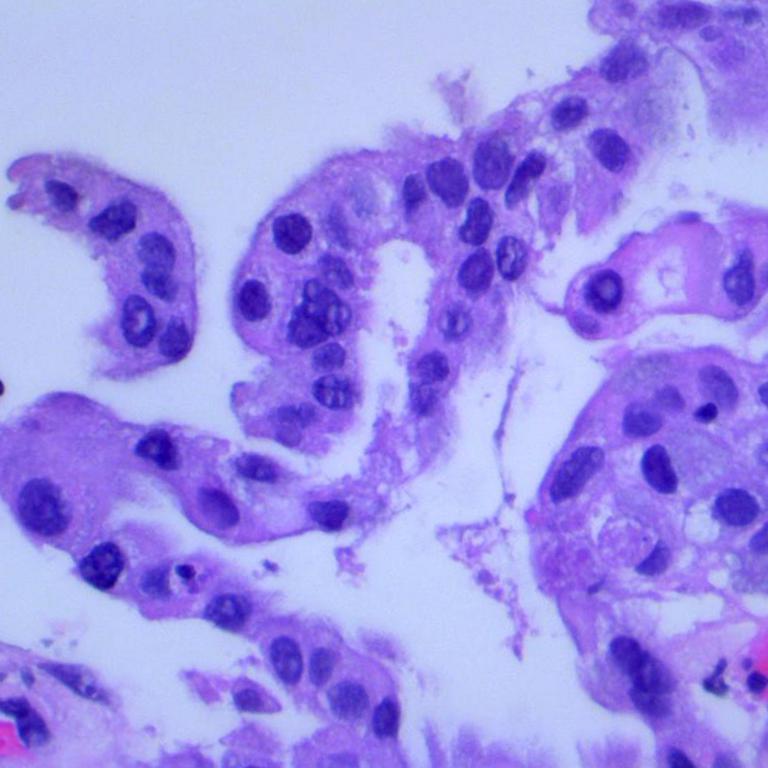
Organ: lung
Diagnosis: adenocarcinomas